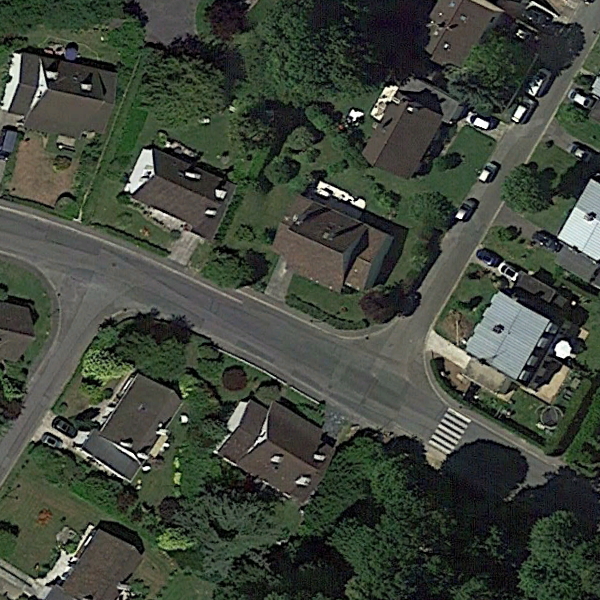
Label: MediumResidential